Question: I want to know how could I change that grey color on my alert dialog? I have tried that:
'''
layout.setBackgroundResource(R.color.Aqua);
'''
It didn't work. Any ideas?

I have created AlertDialog with the following code:
'''
public class CustomInputDialog{
private OnDialogClickListener listener;
private Context context;
private String title;
private String message;
EditText input;
LinearLayout layout;
public interface OnDialogClickListener {
void onDialogOKClick(String value);
}
public CustomInputDialog(String title, String message, Context context, OnDialogClickListener listener) {
super();
this.title = title;
this.message = message;
this.context = context;
this.listener = listener;
layout = new LinearLayout(context);
layout.setOrientation(LinearLayout.VERTICAL);
LinearLayout.LayoutParams params = new LinearLayout.LayoutParams(LinearLayout.LayoutParams.FILL_PARENT, LinearLayout.LayoutParams.WRAP_CONTENT);
params.setMargins(20, 10, 20, 10);
input = new EditText(context);
InputFilter[] filters = new InputFilter[1];
filters[0] = new InputFilter.LengthFilter(20);
input.setFilters(filters);
layout.addView(input, params);
}
private void dialog(){
AlertDialog.Builder builder = new AlertDialog.Builder(context);
builder.setCancelable(true);
builder.setView(layout);
builder.setTitle(title);
builder.setMessage(message);
builder.setInverseBackgroundForced(true);
builder.setPositiveButton("OK", new DialogInterface.OnClickListener() {
@Override
public void onClick(DialogInterface dialog, int which) {
String value = input.getText().toString();
listener.onDialogOKClick(value);
dialog.dismiss();
}
});
builder.setNegativeButton("Cancel", new DialogInterface.OnClickListener() {
@Override
public void onClick(DialogInterface dialog, int which) {
dialog.dismiss();
}
});
AlertDialog alert = builder.create();
alert.show();
}
}
'''
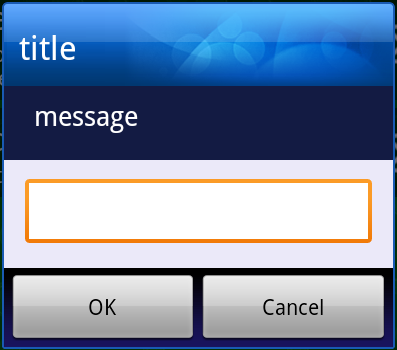
Answer: you can set custom view programmatically like this way..
'''
LayoutInflater inflater = getLayoutInflater();
View dialoglayout = inflater.inflate(R.layout.dialog_layout, (ViewGroup) getCurrentFocus());
AlertDialog.Builder builder = new AlertDialog.Builder(this);
builder.setView(dialoglayout);
builder.show();
'''
then after to get reference of component
'''
e.g. Button btn = (Button) dialoglayout.findViewById(R.id.button_id);
'''